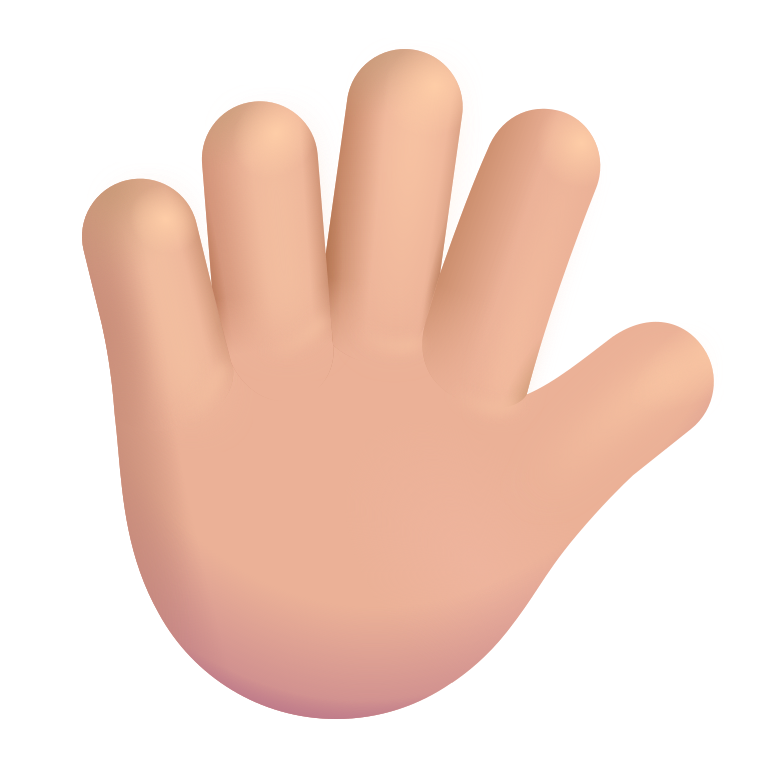
hand with fingers splayed color  light